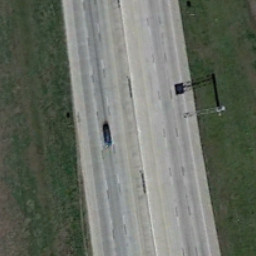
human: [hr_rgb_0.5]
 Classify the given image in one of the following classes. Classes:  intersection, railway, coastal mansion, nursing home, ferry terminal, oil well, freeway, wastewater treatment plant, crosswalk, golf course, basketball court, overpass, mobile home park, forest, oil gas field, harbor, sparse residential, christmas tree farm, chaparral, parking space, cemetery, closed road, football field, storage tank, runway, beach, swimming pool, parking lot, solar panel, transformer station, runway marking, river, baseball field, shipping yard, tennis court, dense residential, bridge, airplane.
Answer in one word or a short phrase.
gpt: freeway